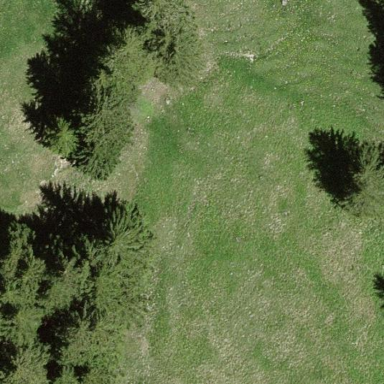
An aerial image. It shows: Forest area.